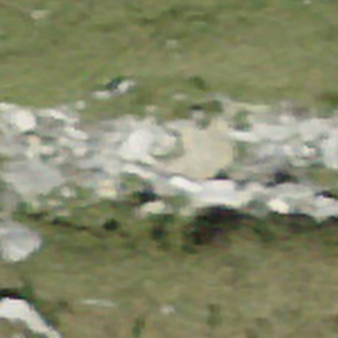
Label: bouldering_area